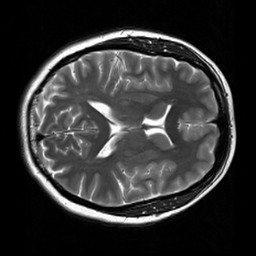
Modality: T2w
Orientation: axial
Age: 28
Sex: female
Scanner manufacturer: siemens
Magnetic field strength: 3 T
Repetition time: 7 s
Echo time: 0.09 s